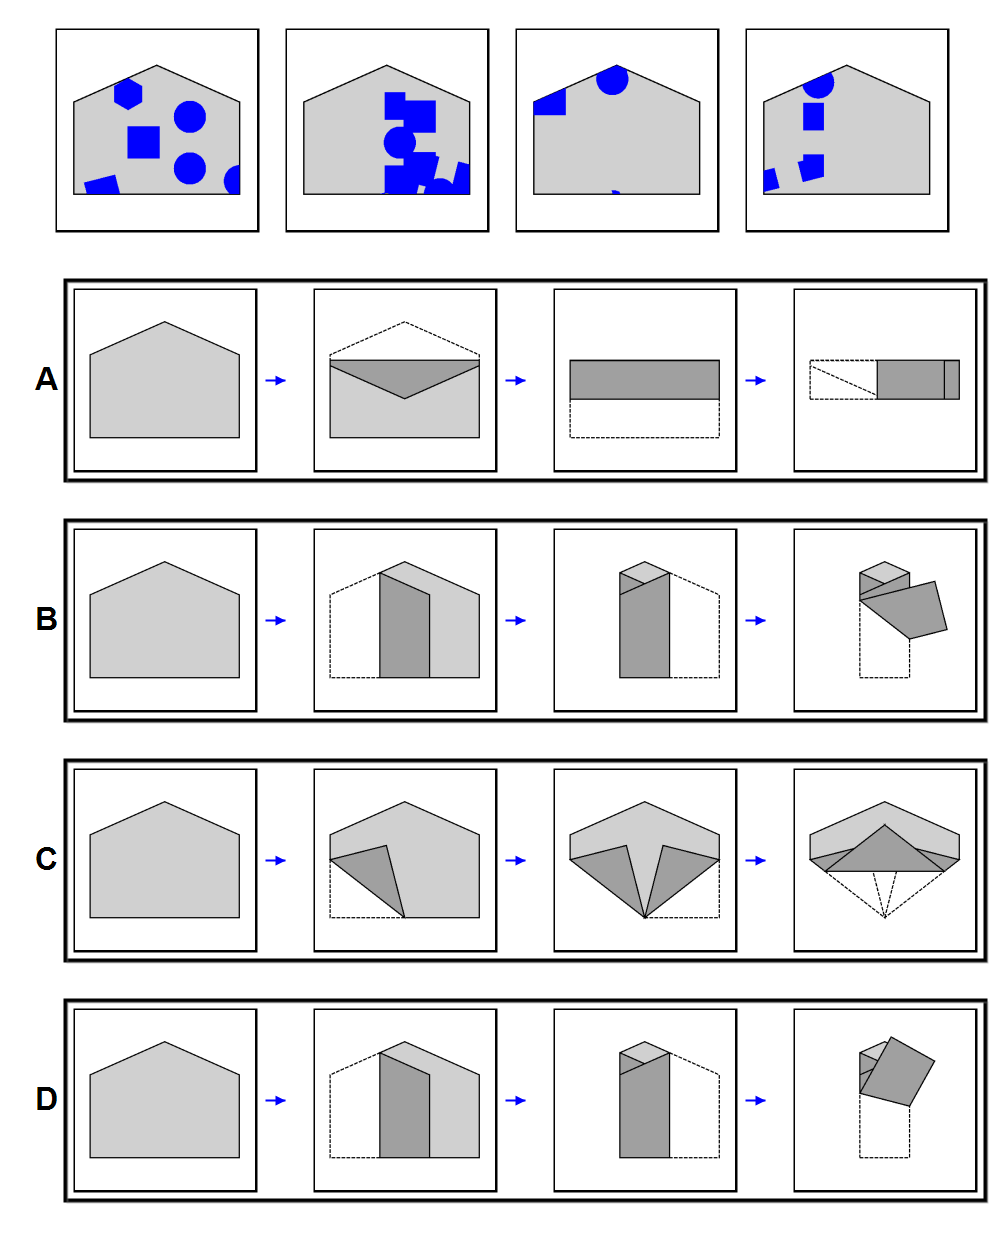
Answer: C